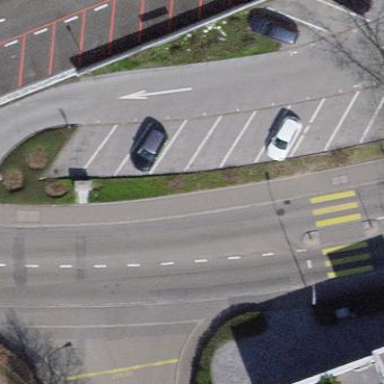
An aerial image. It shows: Parking area with asphalt surface.